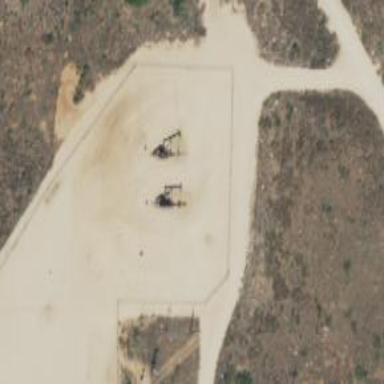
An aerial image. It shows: Petroleum well that is man-made.